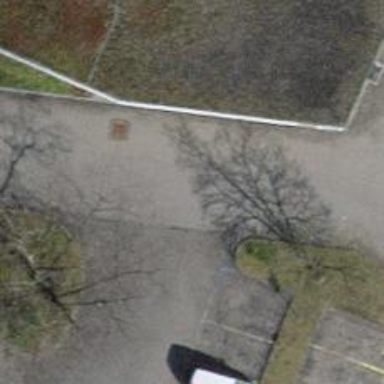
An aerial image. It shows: Parking aisle designated for service vehicles.